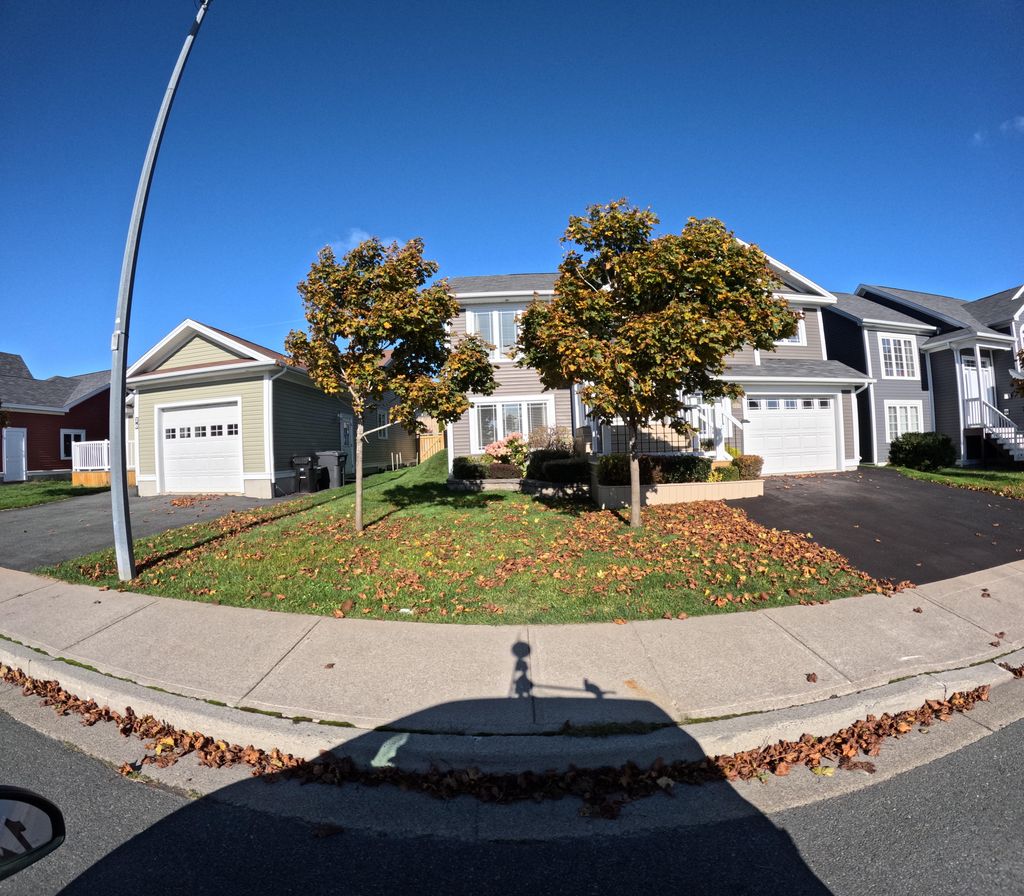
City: st_johns